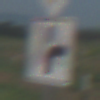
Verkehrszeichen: VerlaufVorfahrtsstrasse8
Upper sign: Vorfahrtsstrasse
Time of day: SunriseSunset
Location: Outdoor (Nature)
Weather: PartlyCloudy
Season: NotSpecified
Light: Natural